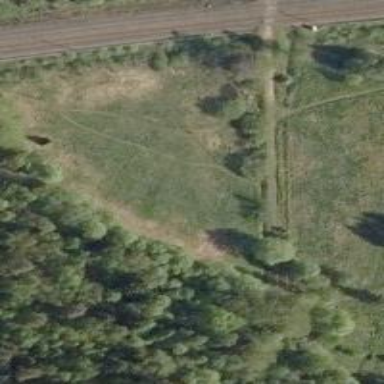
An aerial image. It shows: Path.